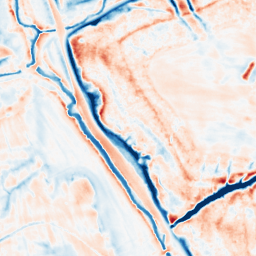
Category: multiscale
Decomposition family: dog_multiscale
Decomposition parameters: sigma_ratio: 1.6
n_scales: 5
base_sigma: 0.5
Upsampling method: cubic_mitchell
Upsampling parameters: scale: 4
Upsampling scale: 4